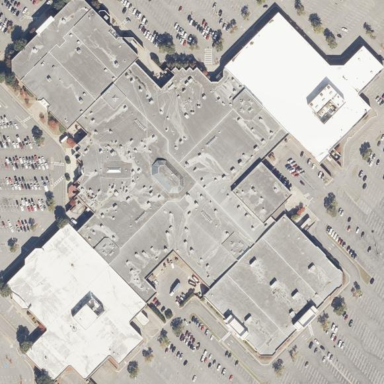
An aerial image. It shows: Mall building.